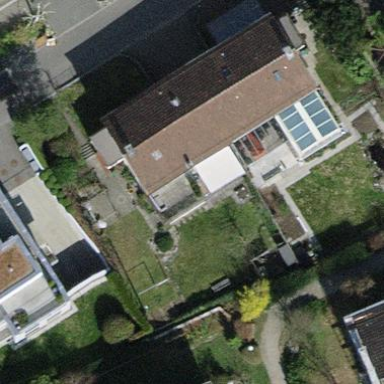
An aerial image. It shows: Semidetached house with gabled roof.